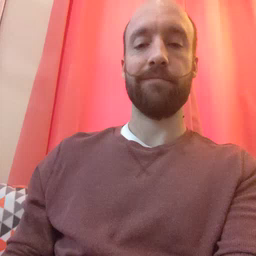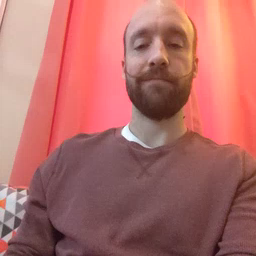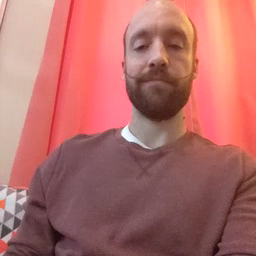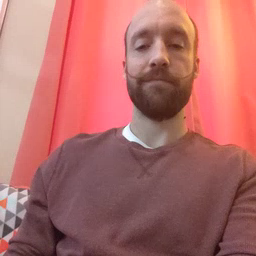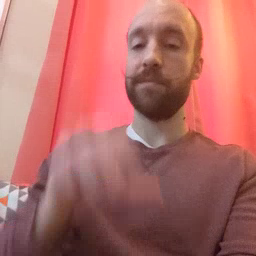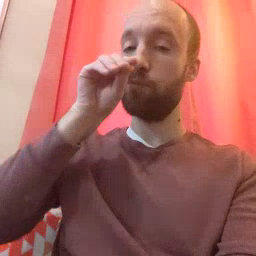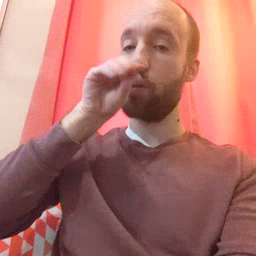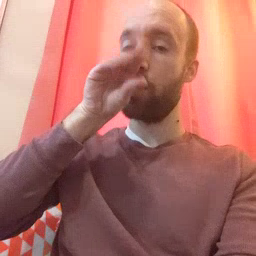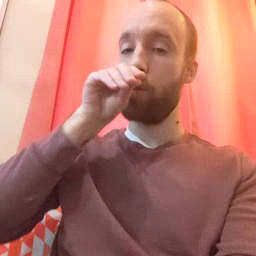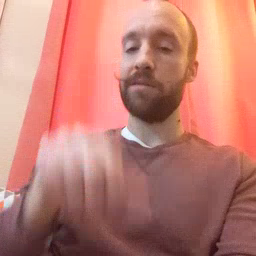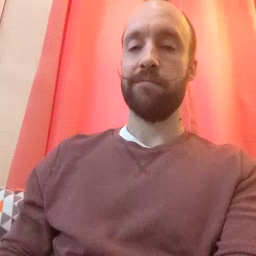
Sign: goose